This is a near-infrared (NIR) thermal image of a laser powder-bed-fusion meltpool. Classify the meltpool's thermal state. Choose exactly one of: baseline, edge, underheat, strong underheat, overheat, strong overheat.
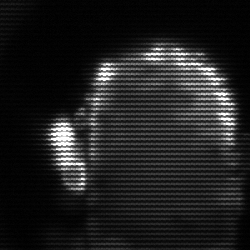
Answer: baseline